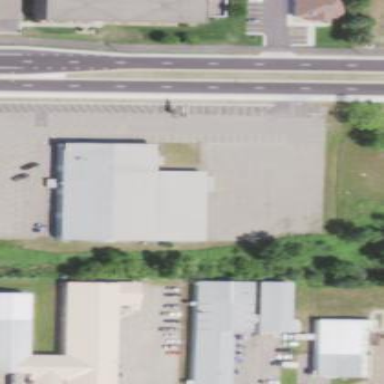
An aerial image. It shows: Building that houses bowling alley.